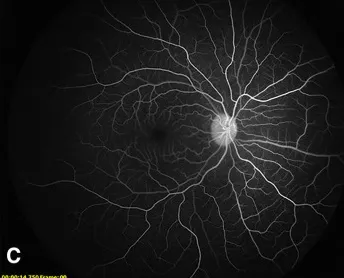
Fundus photography, FFA, and OCT images of the patient. (C,D) normal retinal vessels without obstruction.
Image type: ophthalmic_imaging (ophthalmic_angiography)